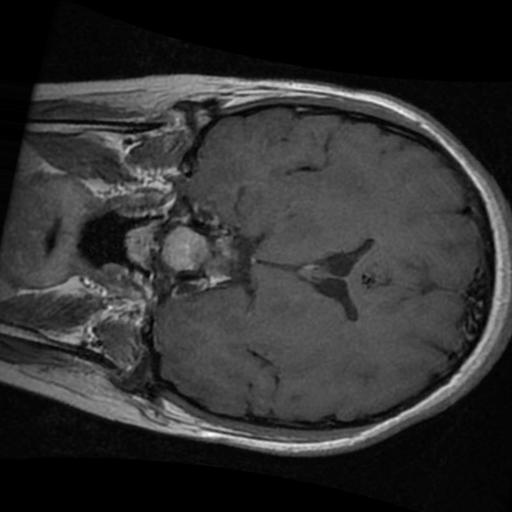
Label: brain_tumor